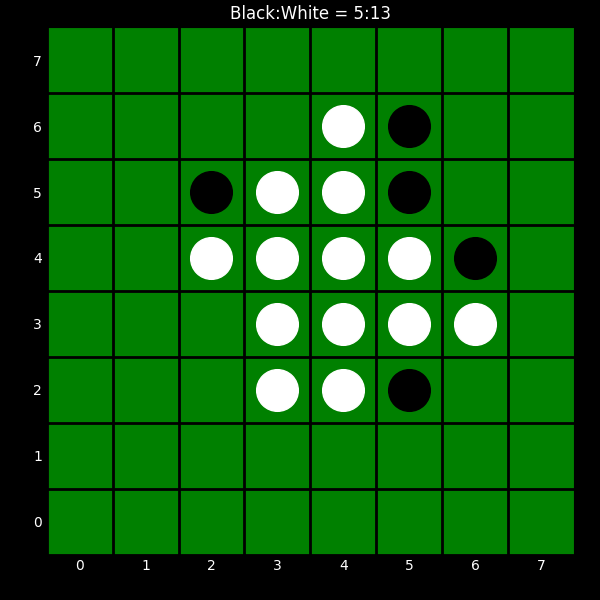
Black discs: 5
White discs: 13